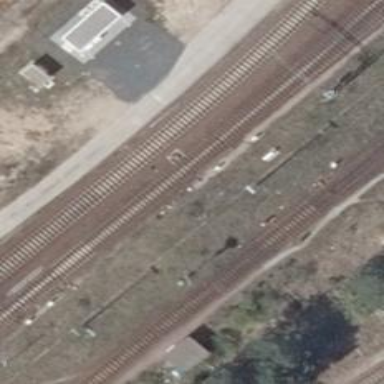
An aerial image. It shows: Railway track with contact line for electrification.